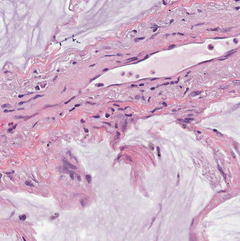
Tumor epithelial tissue: no
Tumor-associated stroma tissue: yes
Normal tissue: no